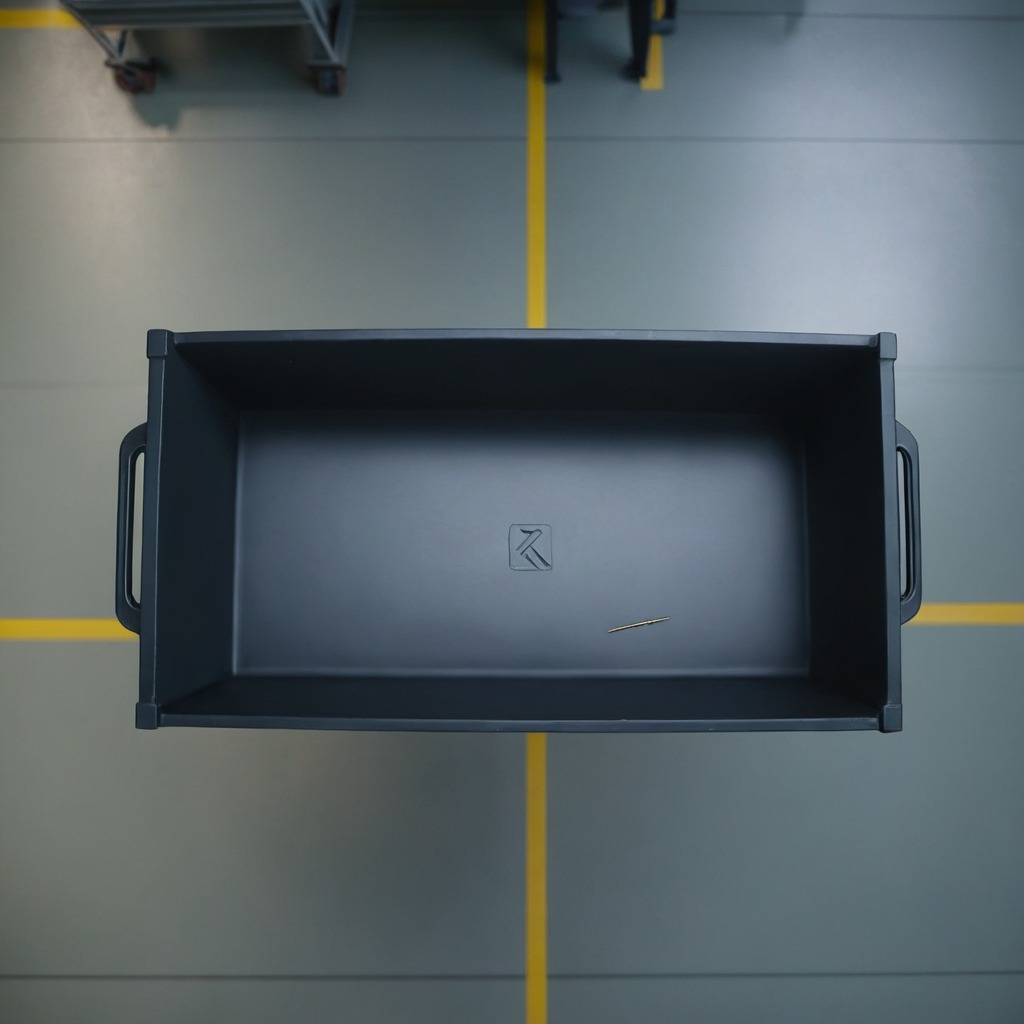
A iron nail is lying on a toolbox surface in an airplane hangar workshop 8K.